Question: I am writing a simple fly tracking software and I would love some input from opencv experts.
The image I have looks pretty much like:

I used to do tracking using kmeans and PIL/numpy but I re-wrote everything to use blob detection in opencv. Tracking works OK but I would also like to automatize division of ROI.
What I need to do is find each of the 32 grooves that appear in the picture, where flies live. See the black rectangle on the image as example of what I mean.
I think cornerHarris may be what I need but how do I specify only the grooves and not each single rectangle found in the image? All those grooves have proportions of roughly 10:1.
Thanks!
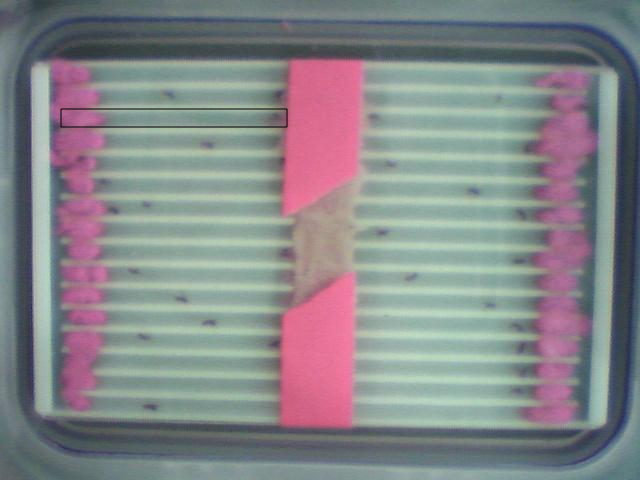
Answer: I don't think is even close to what you need.
A much better start would be to experiment with the demo available at: 'OpenCV-2.3.0/samples/cpp/squares.cpp'. This technique uses 'Canny()', 'dilate()' and 'findCountour()'.
Right out of the box, this demo outputs:

I believe that with a few tweaks here and there you can have your party started.